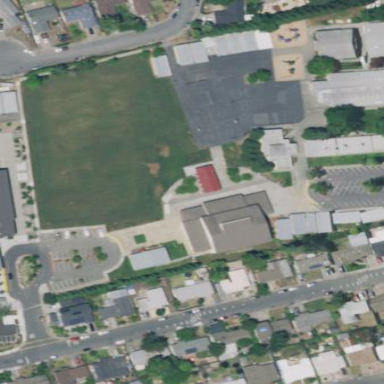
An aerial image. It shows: School.